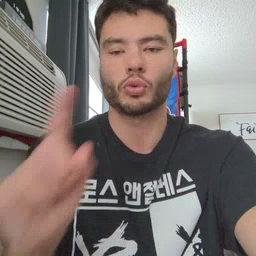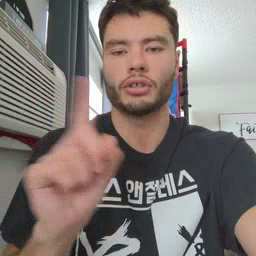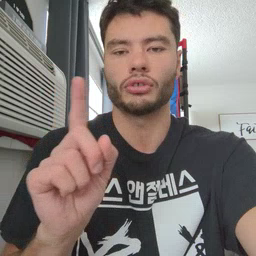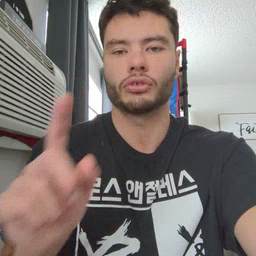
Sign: where